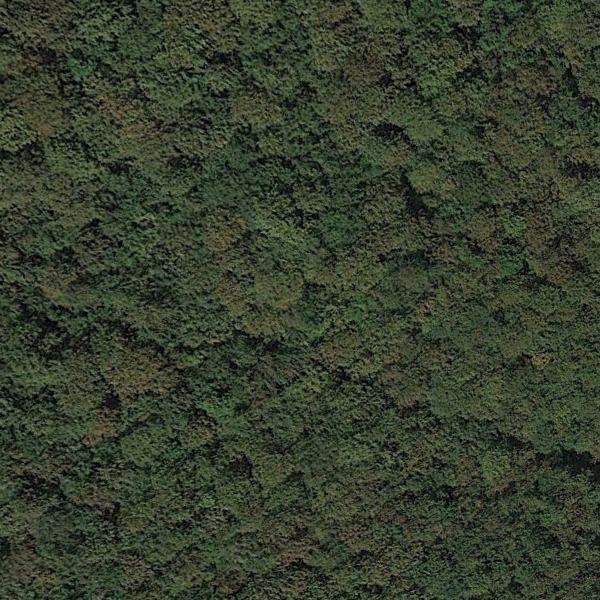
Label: Forest